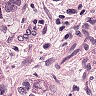
Metastatic tissue present: yes